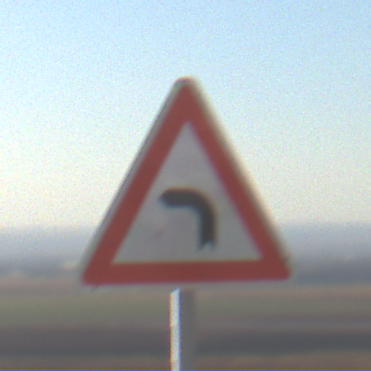
Verkehrszeichen: KurveLinks
Umgebung: Outdoor, Nature
Tageszeit: MorningAfternoon
Wetter: Clear
Licht: Natural
Jahreszeit: NotSpecified
Kontrast: HighContrast